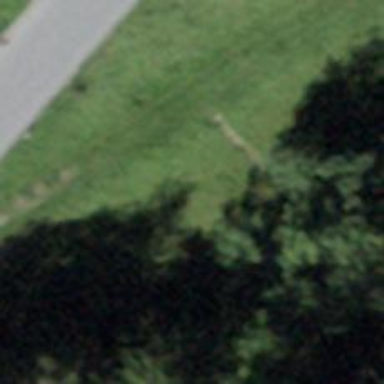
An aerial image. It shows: Grass track with grade5 tracktype.